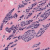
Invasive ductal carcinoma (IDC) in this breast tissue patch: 1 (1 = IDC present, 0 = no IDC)